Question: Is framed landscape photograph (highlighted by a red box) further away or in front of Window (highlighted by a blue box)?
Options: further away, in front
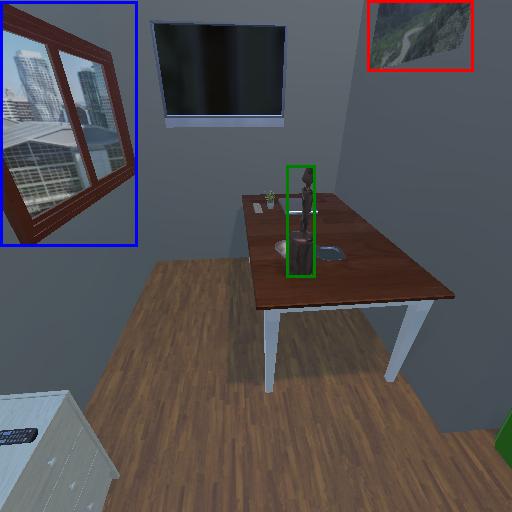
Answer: further away